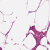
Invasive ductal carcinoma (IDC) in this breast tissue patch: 0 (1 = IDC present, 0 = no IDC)